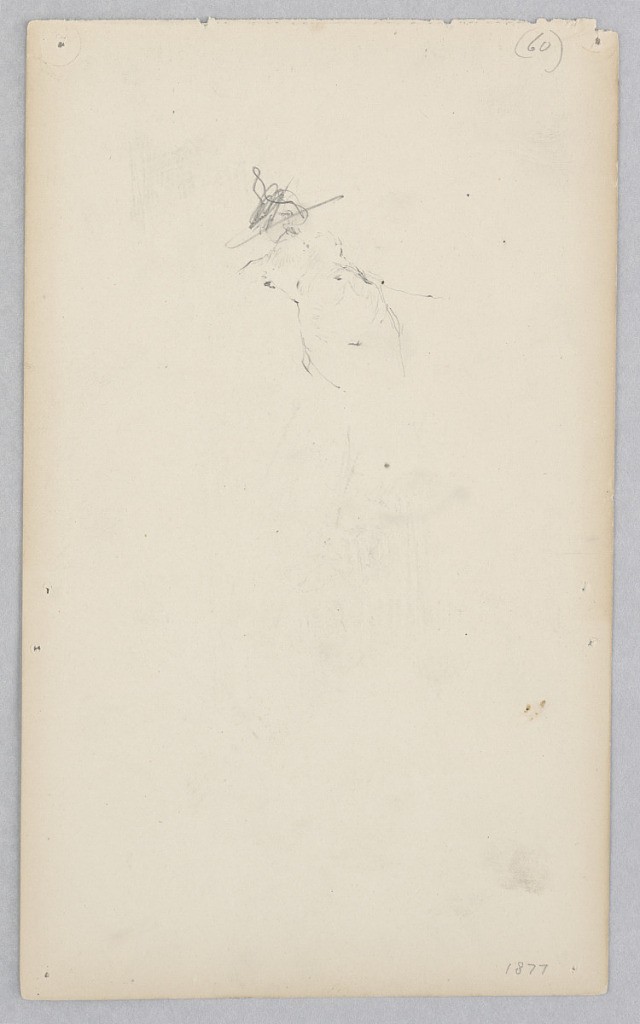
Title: Figure
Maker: Robert Frederick Blum, American, 1857–1903
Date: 1877
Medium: Graphite on wove paper
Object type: Drawing
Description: Partial sketch of a reclining female figure.